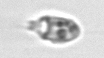
Label: Balanion